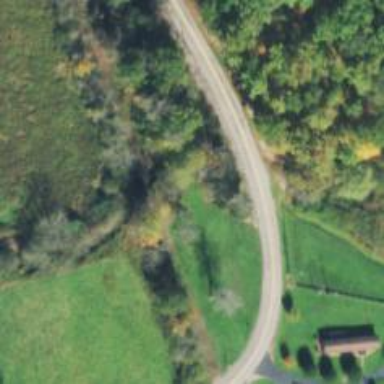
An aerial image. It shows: Tertiary road.